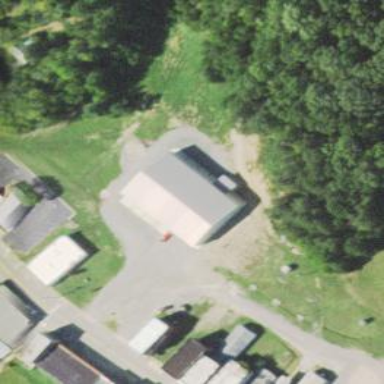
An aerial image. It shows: Fire station building.